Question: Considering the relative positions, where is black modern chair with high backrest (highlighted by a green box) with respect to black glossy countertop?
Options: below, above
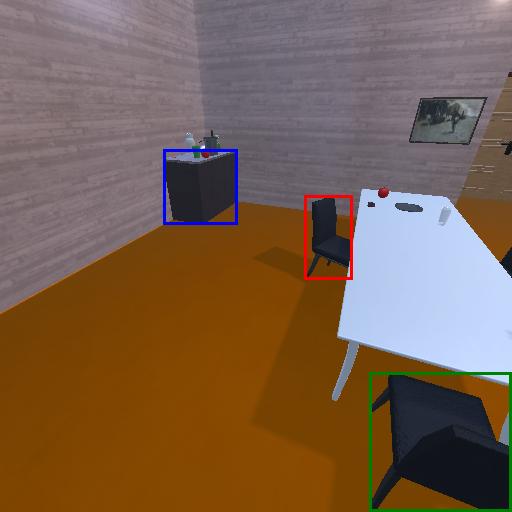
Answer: below